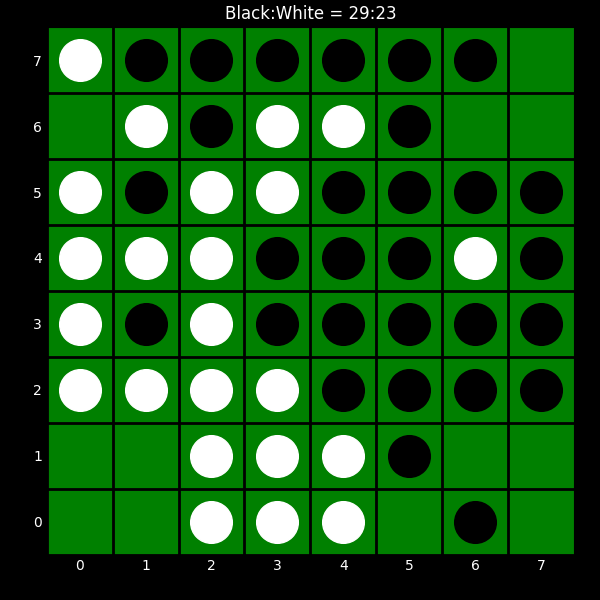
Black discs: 29
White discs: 23